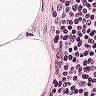
Metastatic tissue present: no